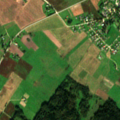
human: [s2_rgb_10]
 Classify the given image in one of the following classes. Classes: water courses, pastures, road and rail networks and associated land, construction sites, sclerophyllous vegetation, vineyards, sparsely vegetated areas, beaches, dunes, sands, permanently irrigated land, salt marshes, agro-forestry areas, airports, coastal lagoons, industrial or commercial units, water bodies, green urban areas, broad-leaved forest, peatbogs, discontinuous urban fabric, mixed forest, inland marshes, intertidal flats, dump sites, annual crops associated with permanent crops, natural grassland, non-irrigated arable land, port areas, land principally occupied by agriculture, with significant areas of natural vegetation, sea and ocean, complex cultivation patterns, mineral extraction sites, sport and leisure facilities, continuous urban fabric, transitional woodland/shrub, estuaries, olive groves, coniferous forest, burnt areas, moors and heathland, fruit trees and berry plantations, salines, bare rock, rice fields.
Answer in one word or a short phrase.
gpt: discontinuous urban fabric, non-irrigated arable land, complex cultivation patterns, mixed forest